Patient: sex F, age 71
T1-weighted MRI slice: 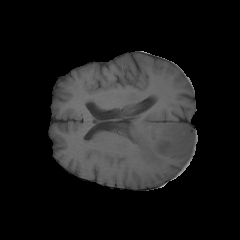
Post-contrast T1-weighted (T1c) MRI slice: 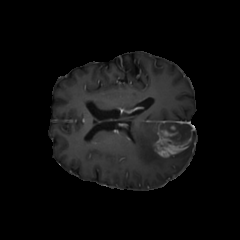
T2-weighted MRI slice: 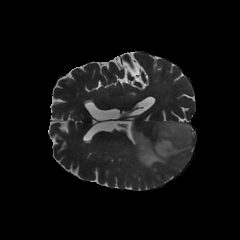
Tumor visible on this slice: yes
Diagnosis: Glioblastoma, IDH-wildtype
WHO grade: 4